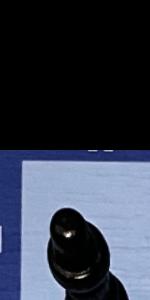
Label: Empty